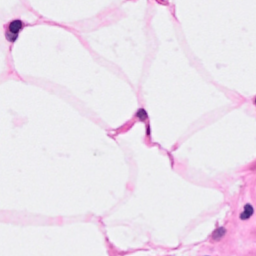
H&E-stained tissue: Breast